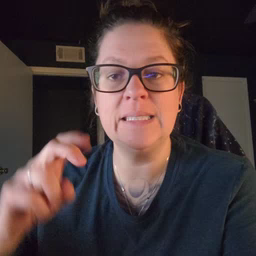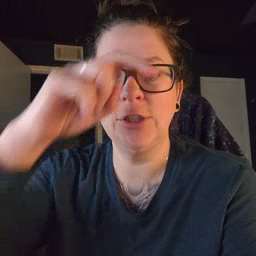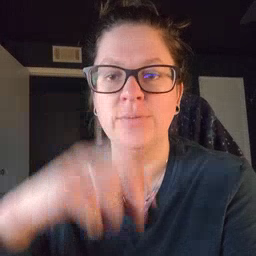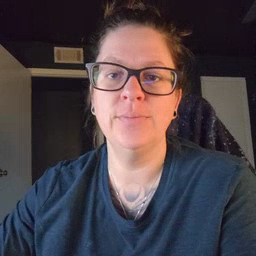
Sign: stairs